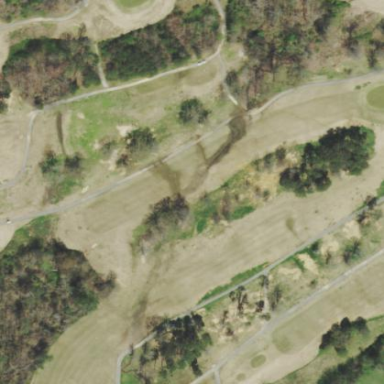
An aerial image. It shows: Golf fairway surrounded by grass.